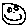
Label: smiley face